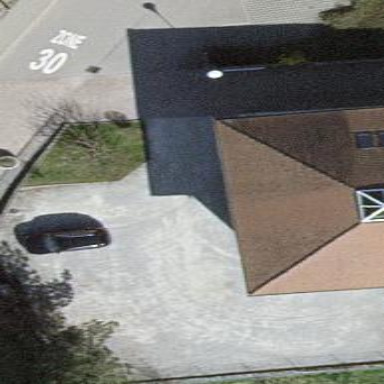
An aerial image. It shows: Parking area with gravel surface.